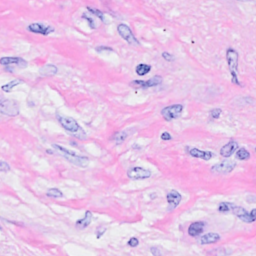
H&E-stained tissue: Breast